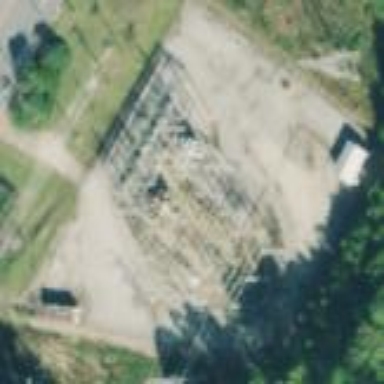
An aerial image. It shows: Distribution power substation secured by fence.